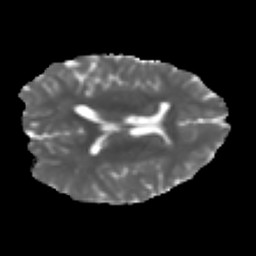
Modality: MD
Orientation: axial
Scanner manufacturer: ge
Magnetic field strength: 3 T
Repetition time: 7.98 s
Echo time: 0.0701 s